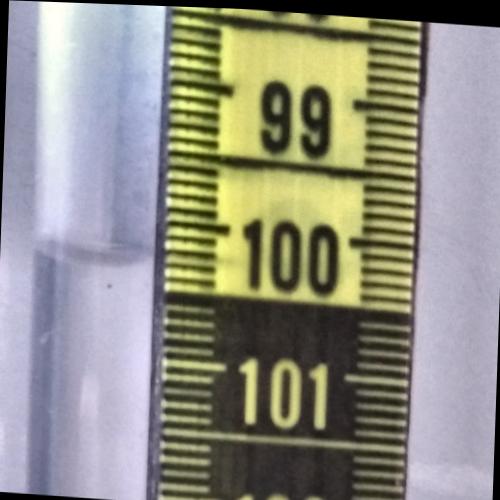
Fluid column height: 100.3 cm